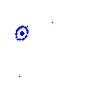
Particle: proton